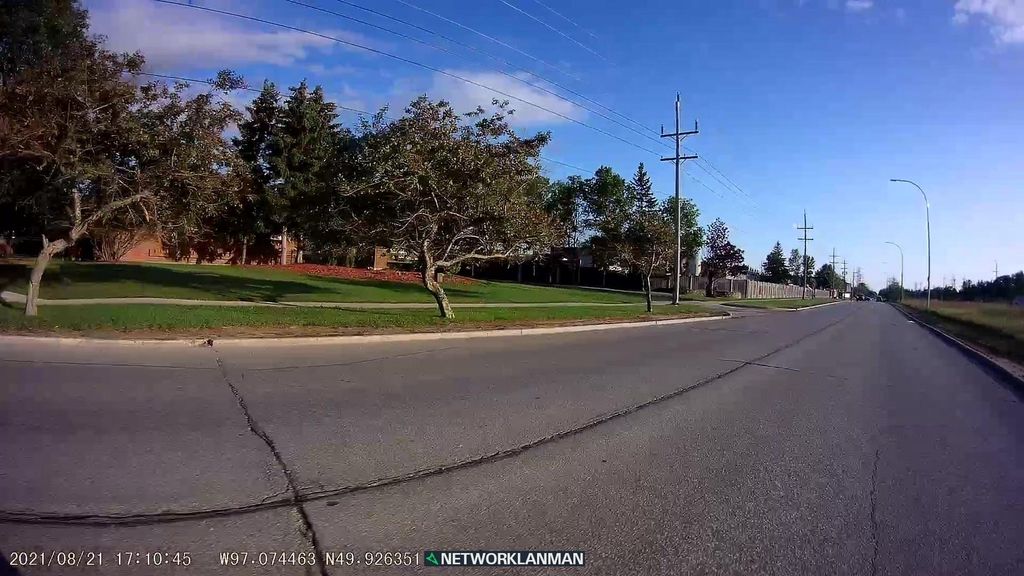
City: winnipeg